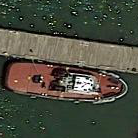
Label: Towing_vessel